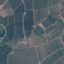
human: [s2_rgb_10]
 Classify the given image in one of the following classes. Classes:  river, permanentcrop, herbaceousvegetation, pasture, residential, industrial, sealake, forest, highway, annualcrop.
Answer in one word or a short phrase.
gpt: PermanentCrop